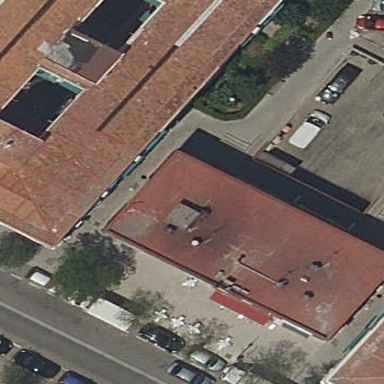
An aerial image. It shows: Commercial building.